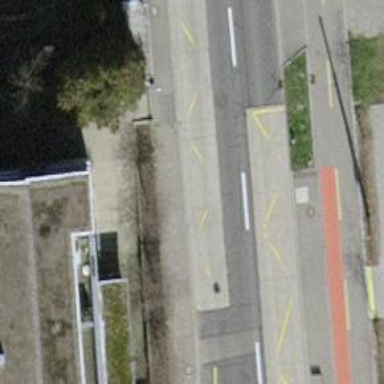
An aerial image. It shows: Bus stop for trolleybuses with designated stop position.